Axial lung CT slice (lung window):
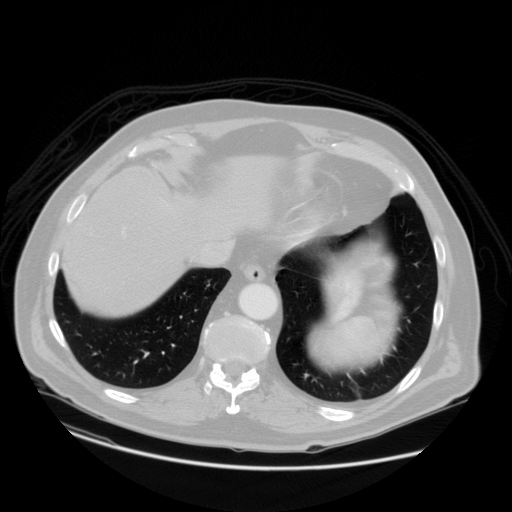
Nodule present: no